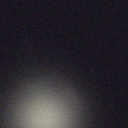
Screen state: off